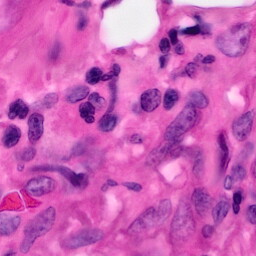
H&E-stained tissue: Pancreatic